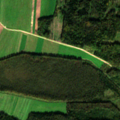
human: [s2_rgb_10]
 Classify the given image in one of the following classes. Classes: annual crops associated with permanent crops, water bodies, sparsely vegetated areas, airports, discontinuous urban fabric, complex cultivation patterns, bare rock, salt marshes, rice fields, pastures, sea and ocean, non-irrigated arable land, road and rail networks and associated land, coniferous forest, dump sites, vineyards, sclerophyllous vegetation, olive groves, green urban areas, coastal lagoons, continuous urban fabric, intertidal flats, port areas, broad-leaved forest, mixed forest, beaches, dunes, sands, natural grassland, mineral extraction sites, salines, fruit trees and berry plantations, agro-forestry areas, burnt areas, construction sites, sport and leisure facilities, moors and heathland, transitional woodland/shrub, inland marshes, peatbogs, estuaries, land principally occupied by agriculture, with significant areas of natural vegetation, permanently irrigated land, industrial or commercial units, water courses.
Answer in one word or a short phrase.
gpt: non-irrigated arable land, coniferous forest, transitional woodland/shrub